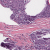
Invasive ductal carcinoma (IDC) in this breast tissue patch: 1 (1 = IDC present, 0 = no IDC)